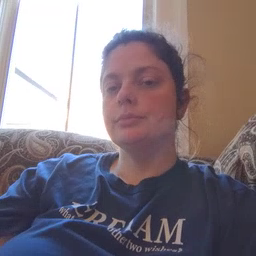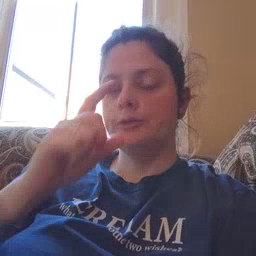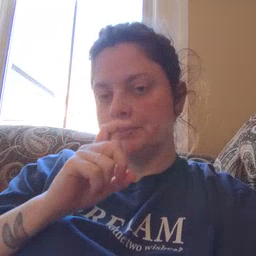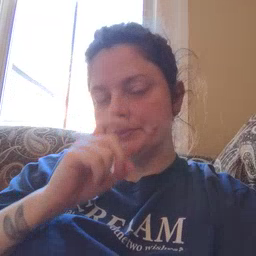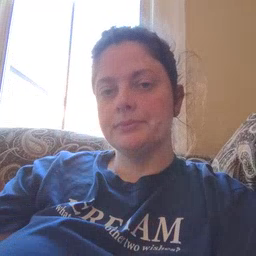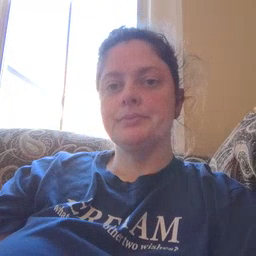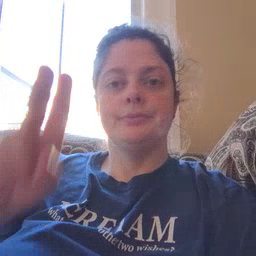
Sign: doll